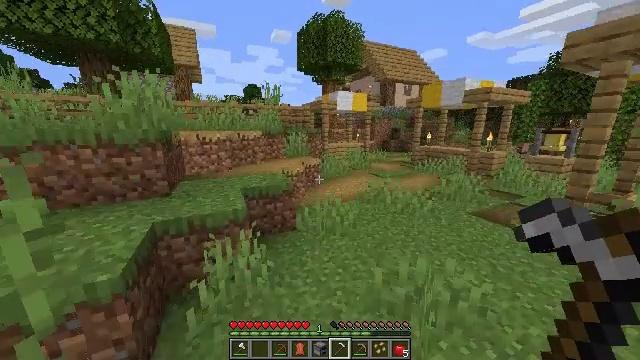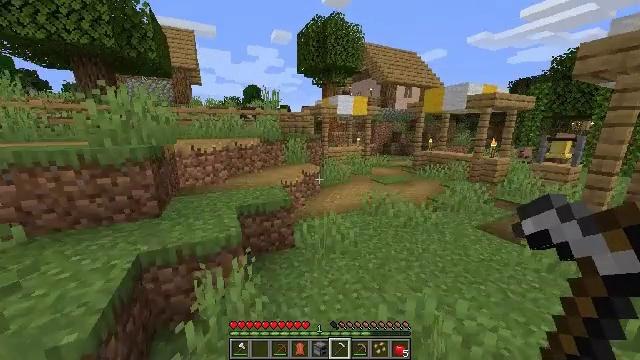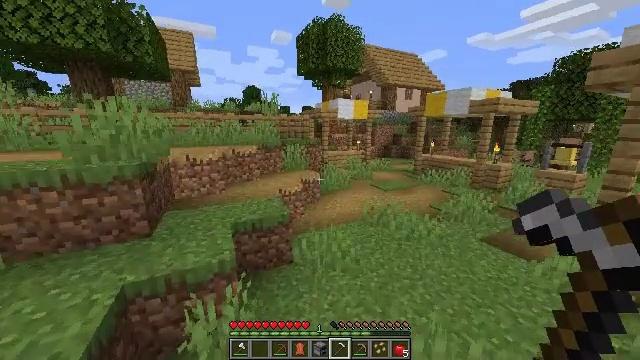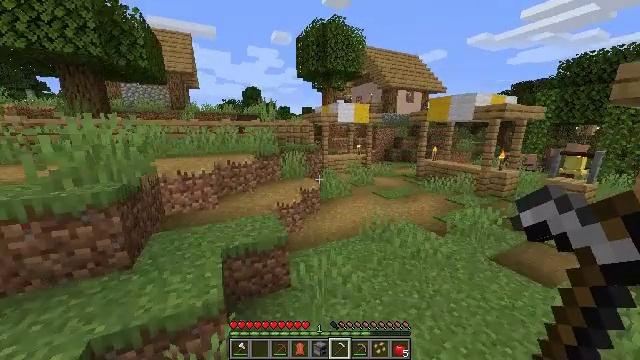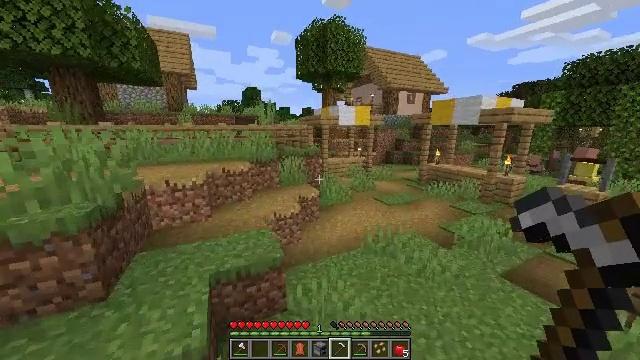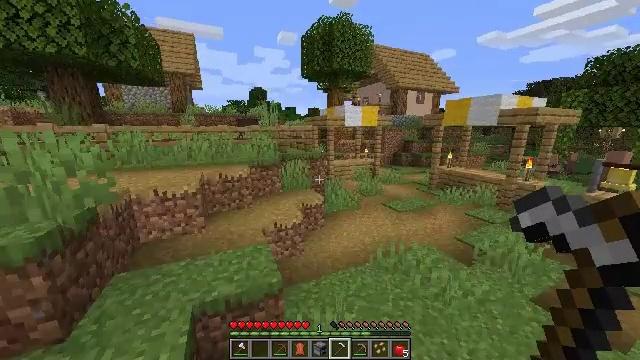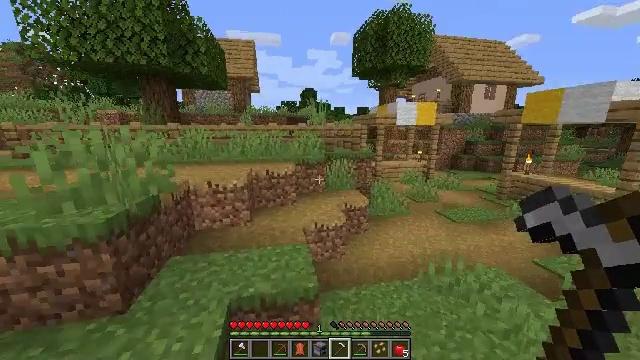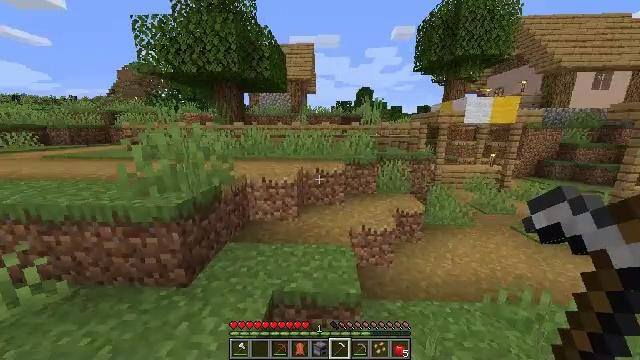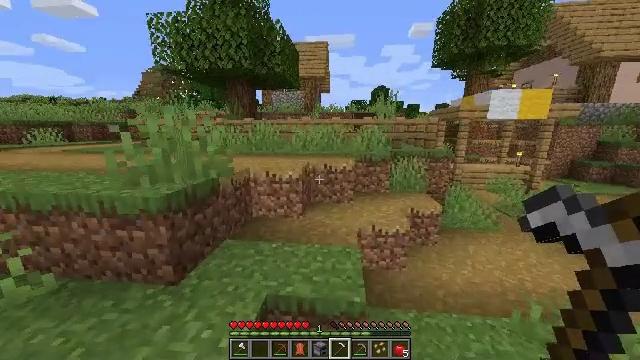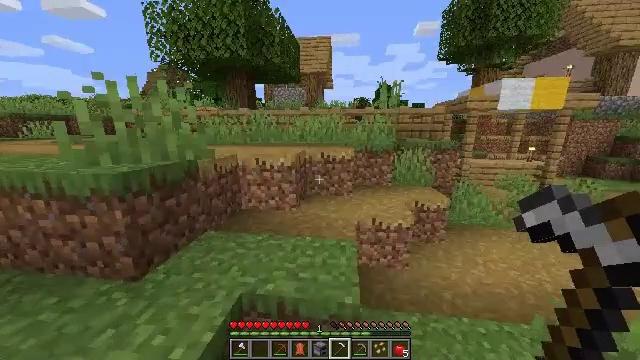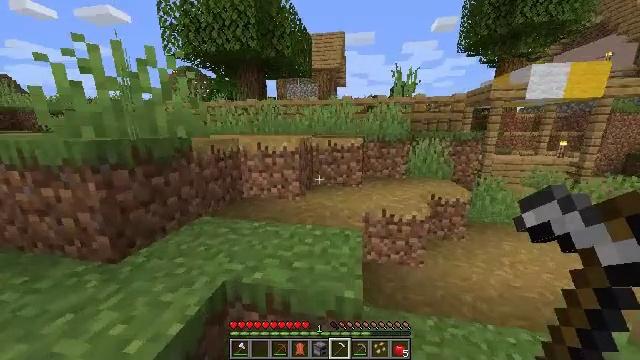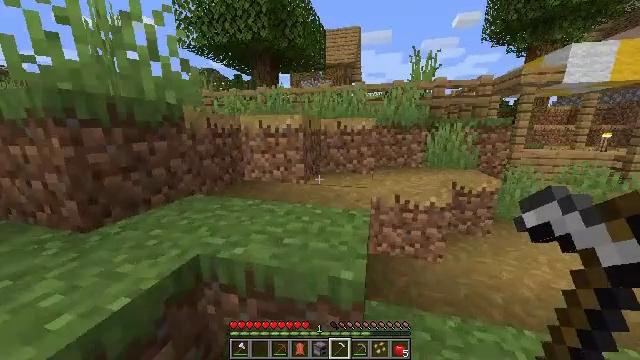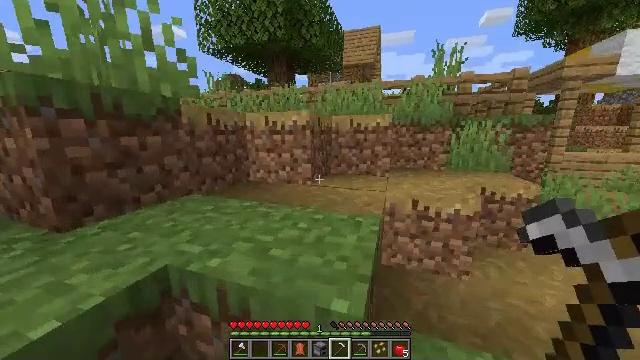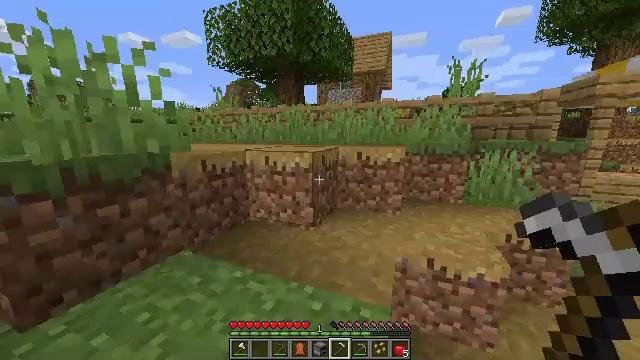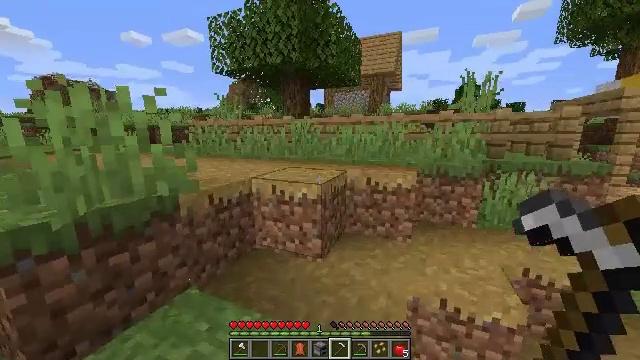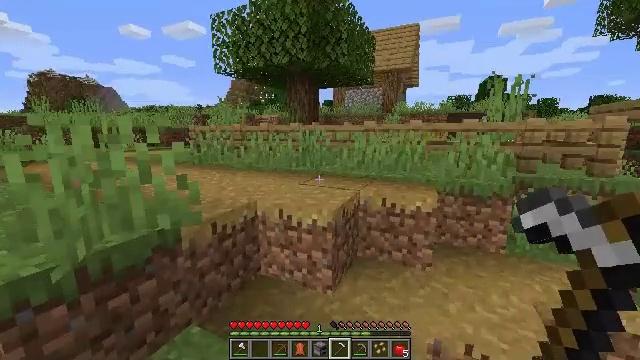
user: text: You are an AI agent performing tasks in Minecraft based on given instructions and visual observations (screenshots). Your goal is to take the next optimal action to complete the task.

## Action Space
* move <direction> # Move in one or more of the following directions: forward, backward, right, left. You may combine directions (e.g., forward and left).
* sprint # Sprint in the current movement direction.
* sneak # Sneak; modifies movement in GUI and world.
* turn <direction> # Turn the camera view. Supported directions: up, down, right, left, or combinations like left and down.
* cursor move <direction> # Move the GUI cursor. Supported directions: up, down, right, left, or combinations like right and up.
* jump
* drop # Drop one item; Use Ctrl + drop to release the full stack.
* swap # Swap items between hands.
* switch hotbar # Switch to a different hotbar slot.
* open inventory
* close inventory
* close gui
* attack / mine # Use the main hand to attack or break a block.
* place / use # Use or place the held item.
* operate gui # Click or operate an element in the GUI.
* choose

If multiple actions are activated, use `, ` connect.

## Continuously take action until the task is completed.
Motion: motion action
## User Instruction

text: Collect the composter for reuse.
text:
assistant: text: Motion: move forward, sprint, jump
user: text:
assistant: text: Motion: move forward, sprint, jump
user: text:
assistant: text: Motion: move forward, sprint, jump
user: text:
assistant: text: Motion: move forward, sprint, jump
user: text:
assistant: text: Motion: move forward, sprint, turn left, jump
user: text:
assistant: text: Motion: move forward, sprint, turn left, jump
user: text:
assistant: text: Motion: move forward, sprint, turn left, jump
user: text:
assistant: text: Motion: move forward, sprint, turn left, jump
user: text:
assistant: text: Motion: move forward, sprint, turn left, jump
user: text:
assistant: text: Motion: move forward, sprint, turn left, jump
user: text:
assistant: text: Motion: move forward, sprint, turn left, jump
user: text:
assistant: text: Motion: move forward, sprint, turn left, jump
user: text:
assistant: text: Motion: move forward, sprint, turn left, jump
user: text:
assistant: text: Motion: move forward, sprint, turn left, jump
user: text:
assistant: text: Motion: move forward, sprint, turn left, jump
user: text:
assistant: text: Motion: move forward, sprint, turn left, jump
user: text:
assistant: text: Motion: move forward, sprint, jump
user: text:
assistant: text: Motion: move forward, sprint, jump
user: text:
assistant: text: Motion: move forward, sprint, jump
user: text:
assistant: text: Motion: move forward, sprint, turn left, jump
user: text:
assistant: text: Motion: move forward, sprint, turn left, jump
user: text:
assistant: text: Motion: move forward, sprint, turn left, jump
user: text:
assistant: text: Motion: move forward, sprint, turn left, jump
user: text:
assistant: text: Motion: move forward, sprint, turn left, jump
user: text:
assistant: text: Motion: move forward, sprint, turn left, jump
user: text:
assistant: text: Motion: move forward, sprint, turn left, jump
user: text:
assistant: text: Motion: move forward, sprint, turn left, jump
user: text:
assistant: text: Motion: move forward, sprint, turn left, jump
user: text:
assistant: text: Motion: move forward, sprint, jump
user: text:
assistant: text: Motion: move forward, sprint, jump